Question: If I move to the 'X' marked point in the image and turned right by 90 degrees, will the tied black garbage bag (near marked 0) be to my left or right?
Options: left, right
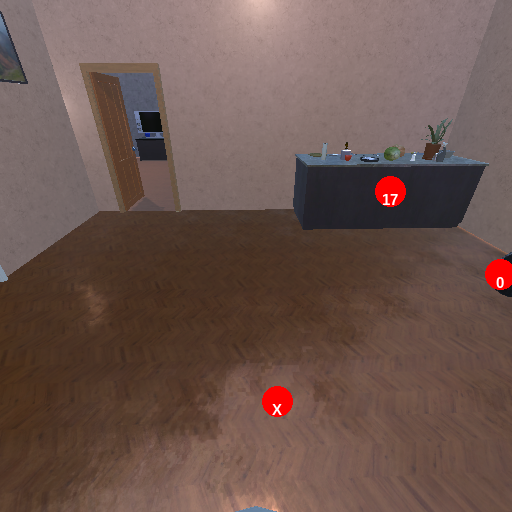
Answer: left